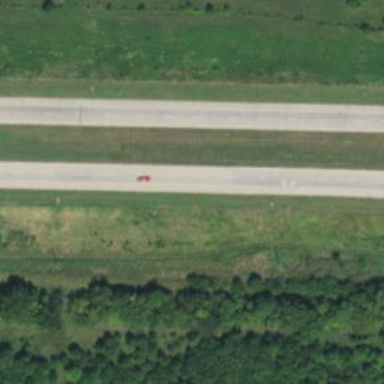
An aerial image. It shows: Trunk highway with expressway features.